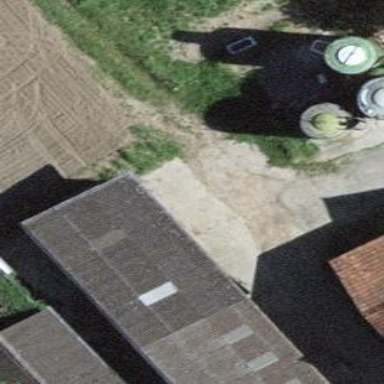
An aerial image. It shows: Barn.